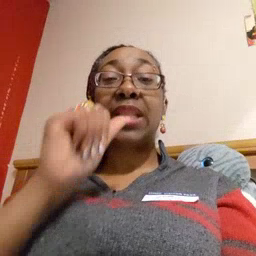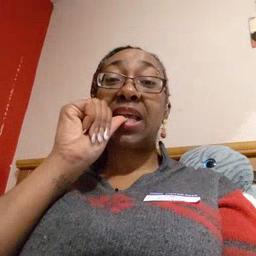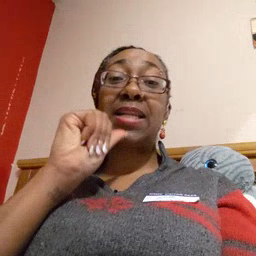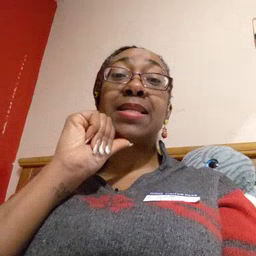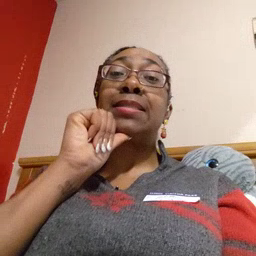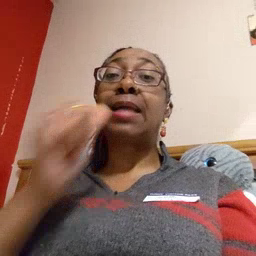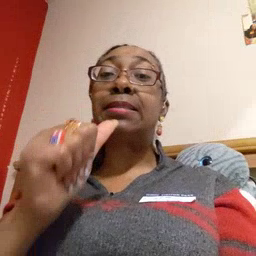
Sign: not